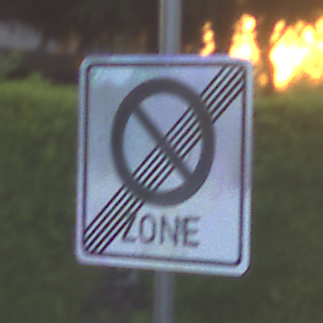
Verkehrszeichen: EndeEingeschraenktesHalteverbotZone
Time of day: SunriseSunset
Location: Outdoor (Urban)
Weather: Clear
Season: NotSpecified
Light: Natural